Aerial crown-view tile of a tropical tree (Barro Colorado Island, Panama), acquired 20240813:
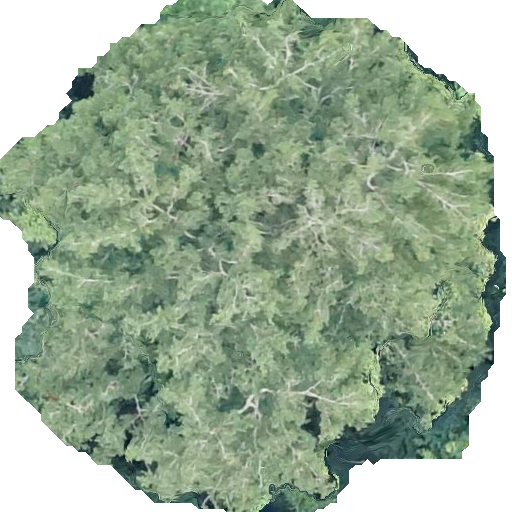
Species: Prioria copaifera
GBIF accepted scientific name: Prioria copaifera
Crown area: 308.373 m²